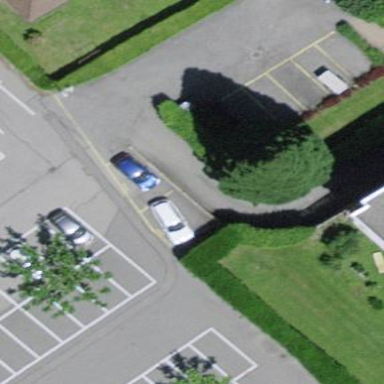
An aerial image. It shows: Parking area with surface.